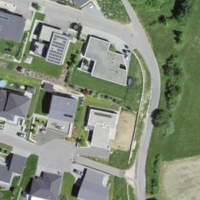
EUNIS habitat code: 52
Species observed at this site:
Clinopodium vulgare
Prunus spinosa
Silene nutans
Salvia pratensis